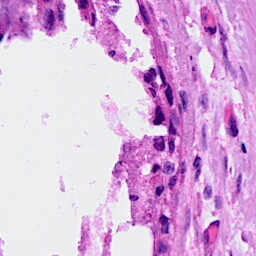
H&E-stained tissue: Breast